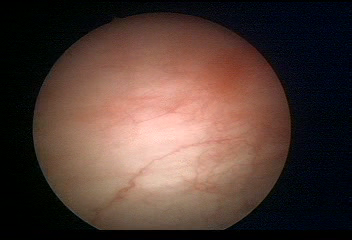
Modality: WLC
Class: Normal mucosa
Bladder cancer association: No